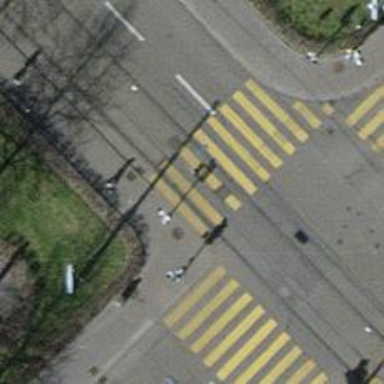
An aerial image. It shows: Tram crossing on the railway.